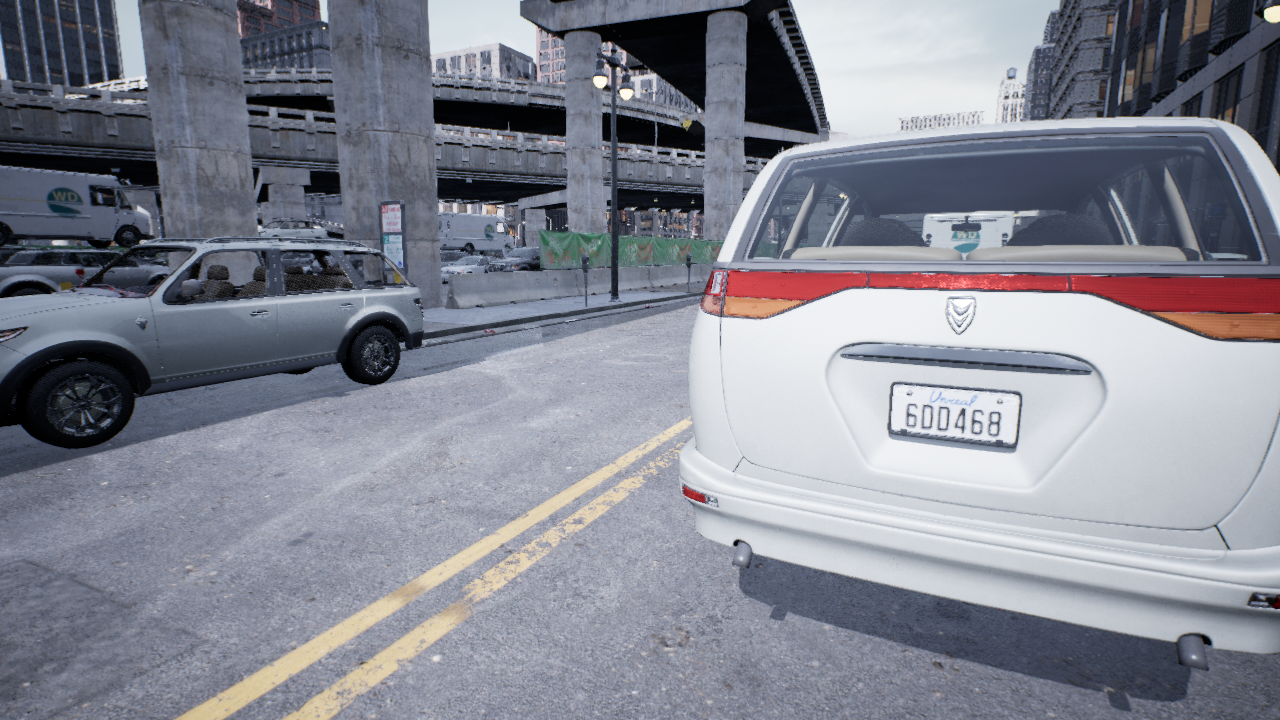
Venue: downtown
Lighting: overcast
Vehicle rig: minivan